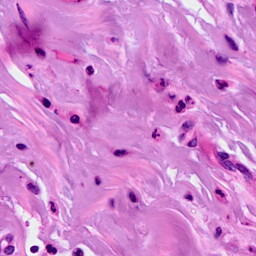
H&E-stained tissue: Breast